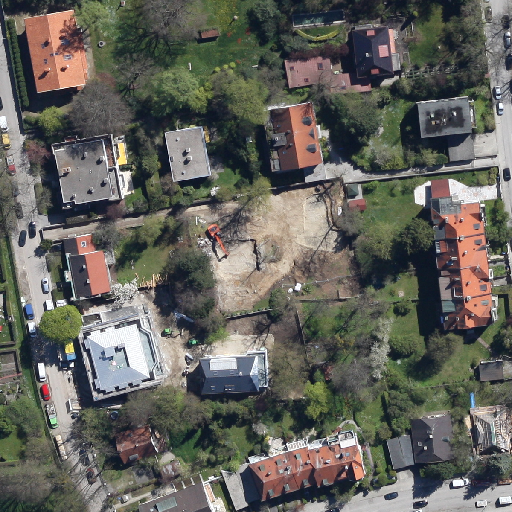
Referring expression: road